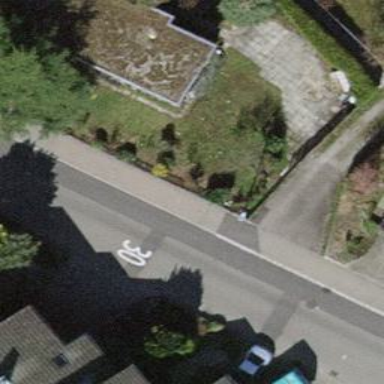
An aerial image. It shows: Sidewalk along the footway.